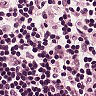
Metastatic tissue present: no